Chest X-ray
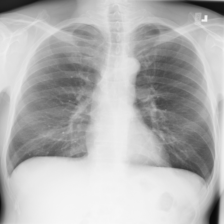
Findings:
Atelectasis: negative
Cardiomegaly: negative
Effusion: negative
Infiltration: negative
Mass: negative
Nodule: negative
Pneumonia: negative
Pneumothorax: negative
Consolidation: negative
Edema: negative
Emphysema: negative
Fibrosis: negative
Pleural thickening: negative
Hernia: negative